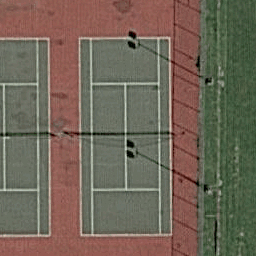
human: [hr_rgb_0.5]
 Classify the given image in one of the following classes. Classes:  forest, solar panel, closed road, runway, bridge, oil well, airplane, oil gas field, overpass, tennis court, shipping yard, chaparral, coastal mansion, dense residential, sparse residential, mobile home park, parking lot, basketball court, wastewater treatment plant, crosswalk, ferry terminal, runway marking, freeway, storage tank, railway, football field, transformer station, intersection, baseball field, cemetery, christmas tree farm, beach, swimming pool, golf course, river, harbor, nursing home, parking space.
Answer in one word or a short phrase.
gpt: tennis court